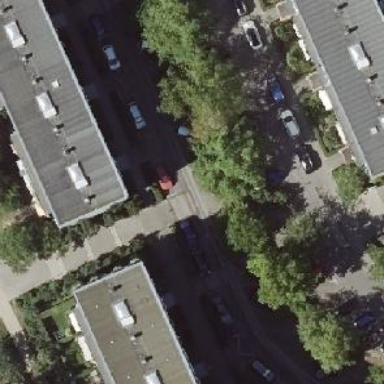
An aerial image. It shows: Diagonal street-side parking available in the area.